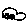
Label: car